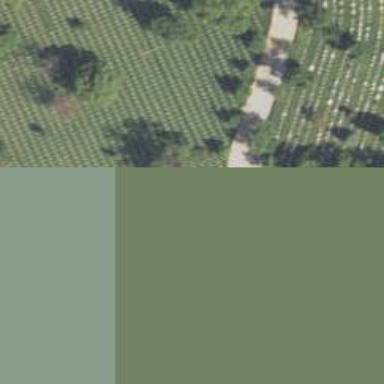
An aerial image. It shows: Sector in the cemetery.